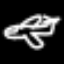
Label: airplane